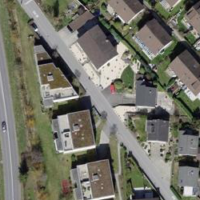
EUNIS habitat code: 54
Species observed at this site:
Gryllus campestris